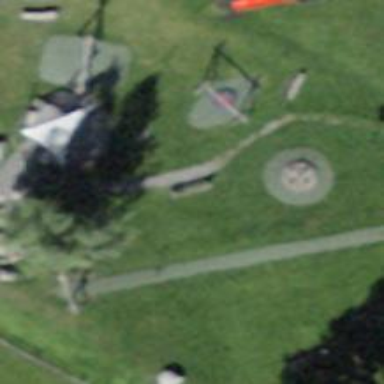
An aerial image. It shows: Playground with springy equipment.